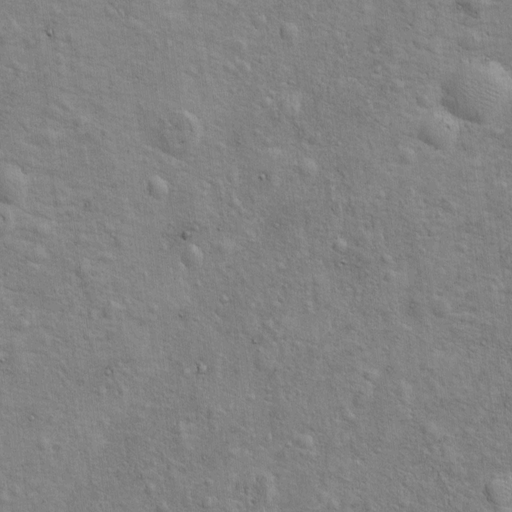
Classes present: Background